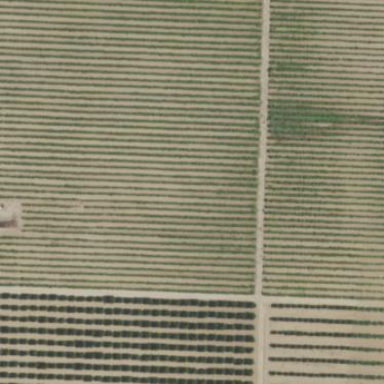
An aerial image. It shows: Vineyard.